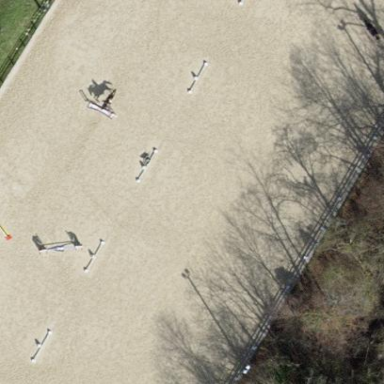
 perfect for horse riding and other equestrian activities."